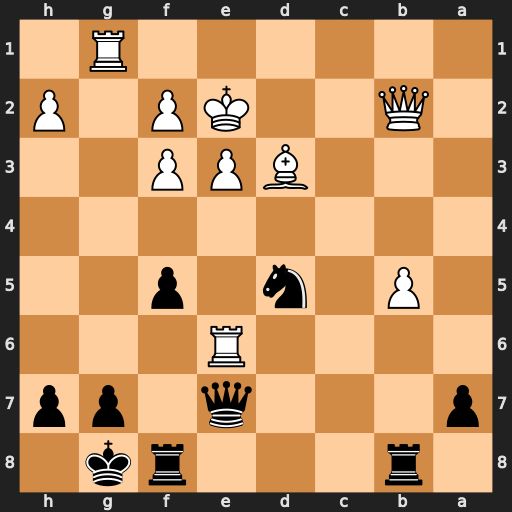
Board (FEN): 1r3rk1/p3q1pp/4R3/1P1n1p2/8/3BPP2/1Q2KP1P/6R1
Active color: b
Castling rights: -
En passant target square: -
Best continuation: Nf4+ exf4 Qxe6+